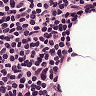
Metastatic tissue present: no